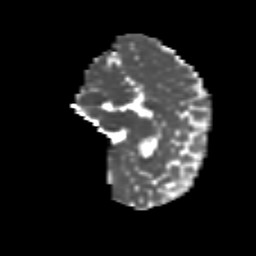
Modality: MD
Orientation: sagittal
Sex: female
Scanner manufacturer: siemens
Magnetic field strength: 3 T
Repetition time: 5 s
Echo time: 0.071 s